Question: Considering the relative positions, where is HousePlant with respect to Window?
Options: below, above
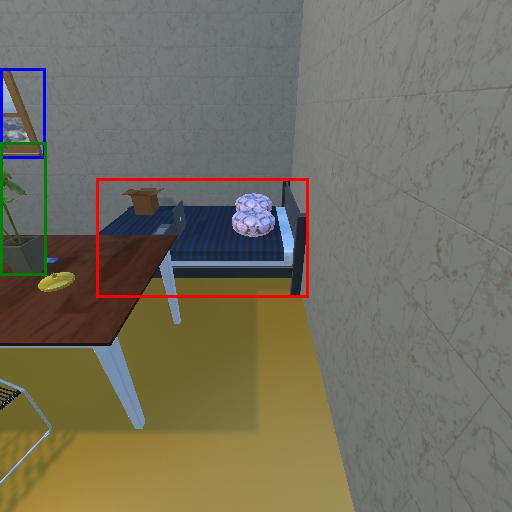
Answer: below